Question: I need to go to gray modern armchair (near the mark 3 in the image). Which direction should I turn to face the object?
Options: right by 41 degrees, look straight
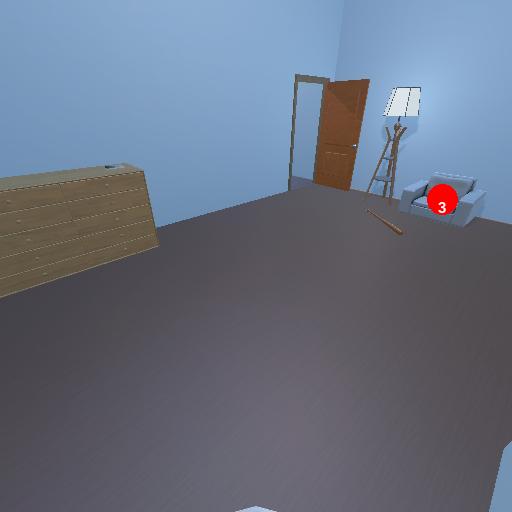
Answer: right by 41 degrees